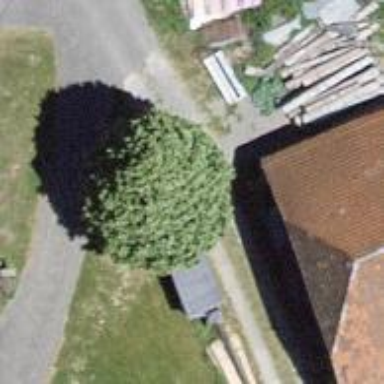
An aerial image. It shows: Deciduous tree with broadleaved leaves.